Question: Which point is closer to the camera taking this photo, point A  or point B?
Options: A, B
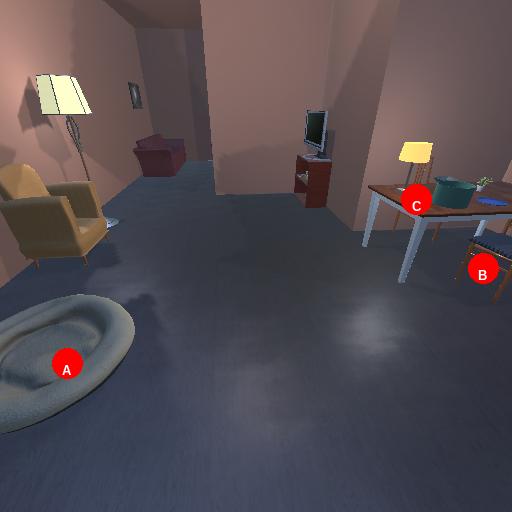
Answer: A